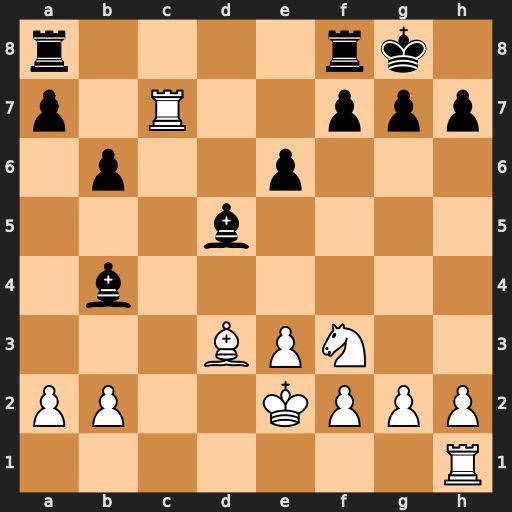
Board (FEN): r4rk1/p1R2ppp/1p2p3/3b4/1b6/3BPN2/PP2KPPP/7R
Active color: w
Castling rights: -
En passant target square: -
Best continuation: e4 Bxa2 Ra1 Rac8 Rxc8